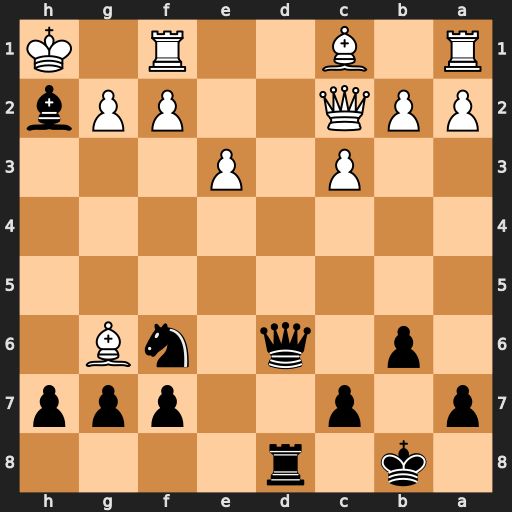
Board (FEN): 1k1r4/p1p2ppp/1p1q1nB1/8/8/2P1P3/PPQ2PPb/R1B2R1K
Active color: b
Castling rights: -
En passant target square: -
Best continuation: hxg6 Rd1 Qxd1+ Qxd1 Rxd1+